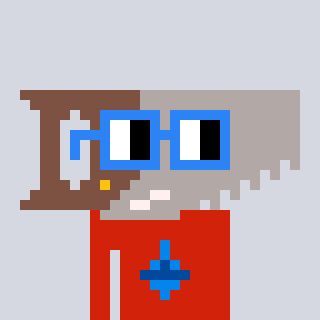
a pixel art character with square blue glasses, a saw-shaped head and a red-colored body on a cool background